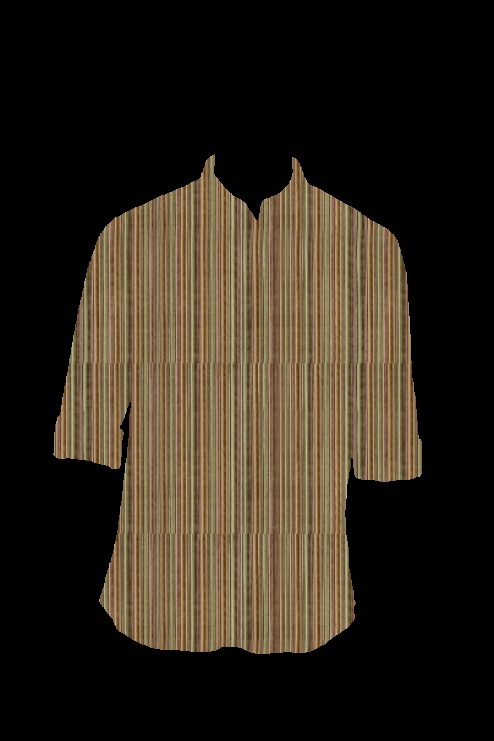
brown multi stripe tee